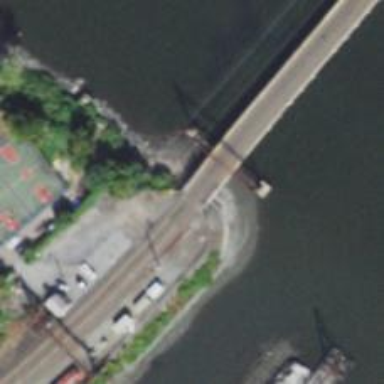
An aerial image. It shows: Bridge with electrified railway tracks featuring contact line.